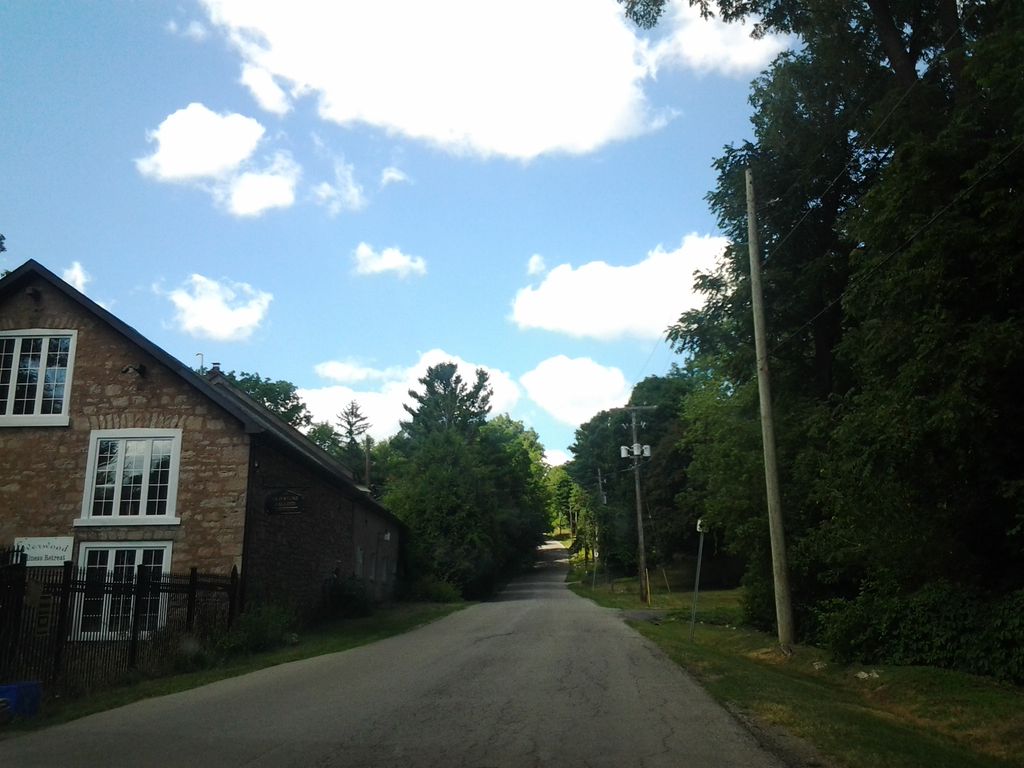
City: hamilton